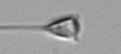
Label: Asterionellopsis_glacialis